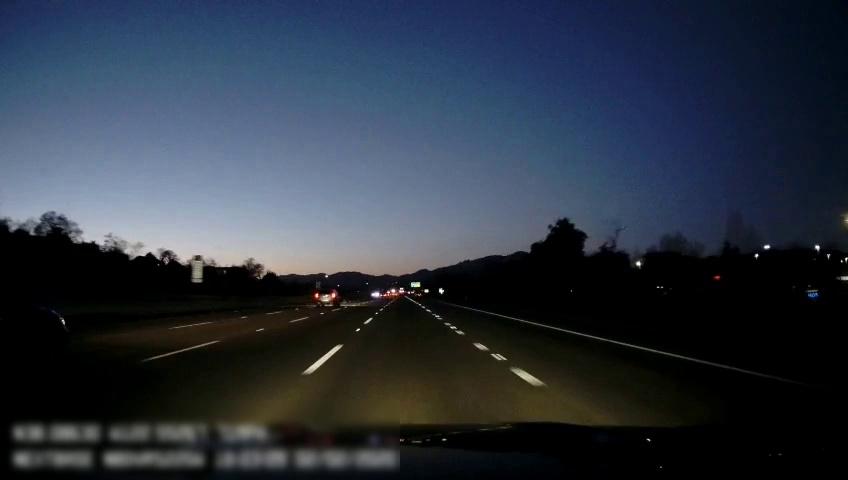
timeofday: Dusk/Dawn/Twilight
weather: Other
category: Drivable Space
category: Vehicles | SUV
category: Vehicles | SUV
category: Lanes | Alternate Lane
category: Lanes | Alternate Lane
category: Lanes | Alternate Lane
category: Lanes | Alternate Lane
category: Lanes | Alternate Lane
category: Lanes | Alternate Lane
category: Traffic | Signs
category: Traffic | Signs